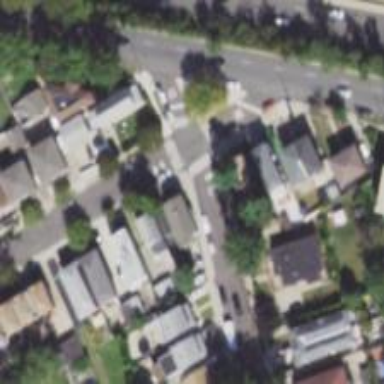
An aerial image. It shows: Unmarked crossing on footway.